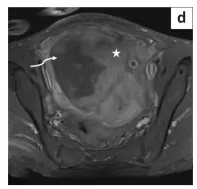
MR imaging in torsion of a subserosal uterine leiomyoma. The majority of the mass appears heterogeneously hyperintense on the T2-weighted image (curved arrow in c) with a thin enhancing rim and non-enhancing core on post-contrast axial.
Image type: radiology (mri)